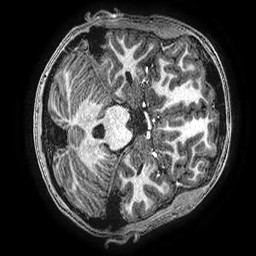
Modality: T1w
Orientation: axial
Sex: male
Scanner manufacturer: ge
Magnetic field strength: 3 T
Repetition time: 0.00766 s
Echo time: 0.003476 s